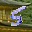
Label: 5